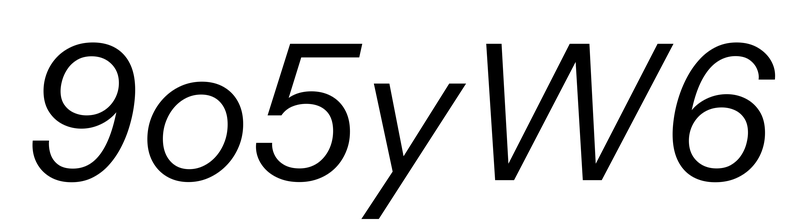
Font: InstrumentSans-Italic_Italic